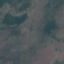
Land use / land cover: HerbaceousVegetation